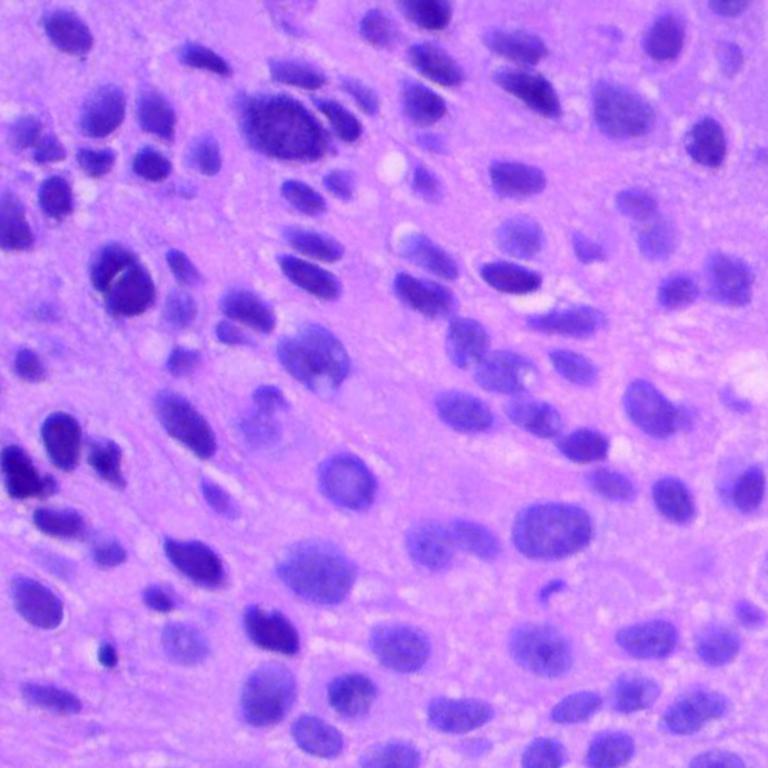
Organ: lung
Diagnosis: squamous carcinomas